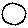
Label: moon